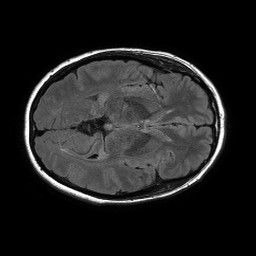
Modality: FLAIR
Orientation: axial
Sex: female
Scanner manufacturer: philips
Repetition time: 11 s
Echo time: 0.125 s